Question: I'm using this minimal sample:
'''
set xrange [0:10]
plot x**2
'''
This produces a nice smooth graph. However, I'd like that there are only points plotted on natural values for x (0, 1, 2, ..., 10), making the chart 'rigid', something like this:

Is there a possibility to do this without a data file?
I know about <URL>, however, if I would use that, I would need to tweak the sample resolution every time I change the xrange.
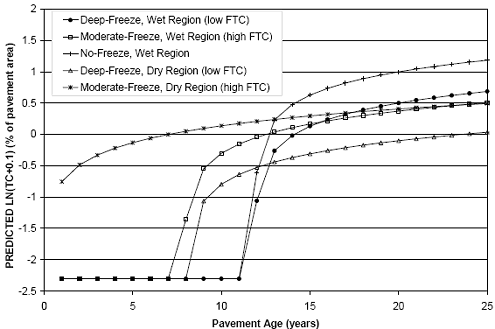
Answer: ## using shell
Instead of a file, you can pipe a shell command to give you the points you want :
'plot "<seq 0 10" using 1:($1**2) w lp'
## portability ?
See this documentation : <URL>, I quote :
> On some computer systems with a popen function (UNIX), the datafile can be piped through a shell command by starting the file name with a '<'.
Apparently this also works on some windows systems (with cygwin), though other windows platform fail with a miserable error (see below). This seems to be in that case because gnuplot opens a windows batch shell.
If however you try to call a shell command through the 'system("command")' way, you get a more explicit error (at least on my windows) :
'''
gnuplot> plot "<echo 0 1 2 3 4 5 6 7 8 9 10" using 1:($1**2) w lp # fails, implying the < syntax doesn't even exist
warning: Skipping unreadable file "<echo 0 1 2 3 4 5 6 7 8 9 10"
No data in plot
gnuplot> plot system("echo 0 1 2 3 4 5 6 7 8 9 10") using 1:($1**2) w lp # fails with proper warning, then tries to reuse previous file
warning: system() requires support for pipes
warning: Skipping unreadable file "<echo 0 1 2 3 4 5 6 7 8 9 10"
No data in plot
gnuplot> !pause # shows a windows batch window
'''